三年级 · 度量几何学
妈妈靠着一面墙围了一个长 14 米, 宽 7 米的长方形养鸡场。（如下图）

(1) 这个养鸡场占地多少平方米?

（2）如果用铁丝网围起来, 至少要多少米的铁丝网?
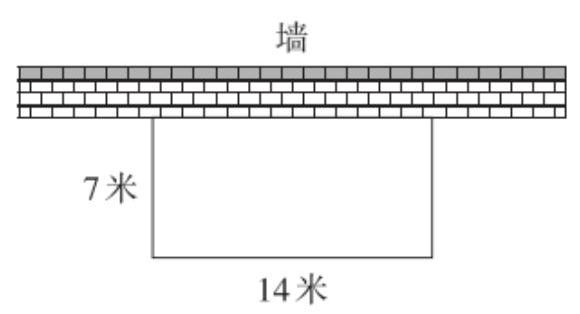
答案: 解(1) 98 平方米

(2) 28 米

【分析】 (1) 根据长方形的面积 $=$ 长 $\times$ 宽, 求出面积即可;

（2）宽的 2 倍，再加上长即可。

【详解】 (1) $7 \times 14=98$ (平方米)

答：这个养鸡场占地 98 平方米。

(2) $7 \times 2+14$

$=14+14$

$=28($ 米)

答：至少要 28 米的铁丝网。

【点睛】熟练掌握长方形的周长和面积公式, 是解答此题的关键。